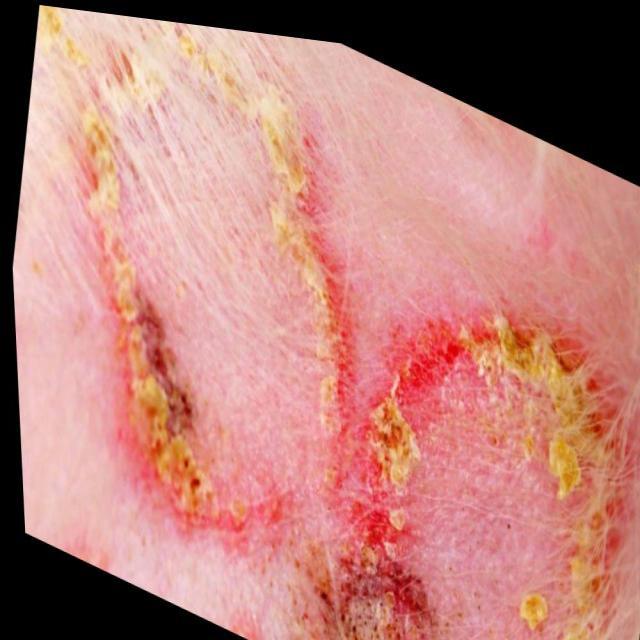
Canine ringworm (Dermatophytosis) — fungal infection caused by Microsporum or Trichophyton. Presents with circular alopecia, scaling, crusting, and broken hairs.